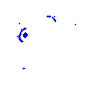
Particle: electron